Question: I am using ActionMailer to send an inline image. The user_mailer.rb file looks like this:
'''
def welcome_mail(user, mail_content, subject)
@user = user
@mail_content = mail_content.html_safe
attachments.inline['orglogo.png'] = File.read("#{Rails.root}/app/assets/images/orglogo.png")
mail(:to => ["testuser@domain.com"],:Subject => subject)
end
'''
And the view contains:
'''
<%= image_tag attachments['orglogo.png'].url %>
'''
The image isn't appearing in the mail. This is how it appears in the mail client. I have tested on Outlook and Hotmail.

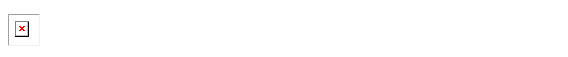
Answer: Well, the solution or rather workaround that worked was to upgrade to Rails 4. I am able to send inline images without any problem in Rails 4.